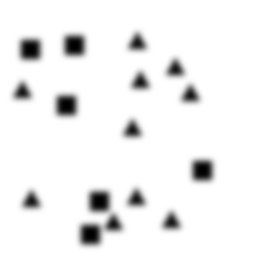
Squares: 6
Triangles: 10
Stars: 0
Total shapes: 16